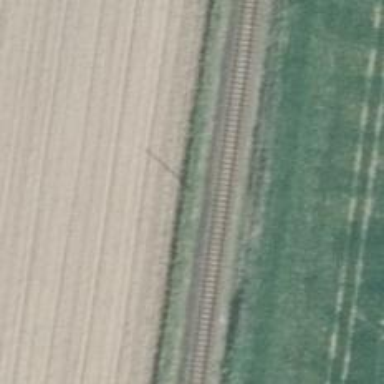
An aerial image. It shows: Communication pole.